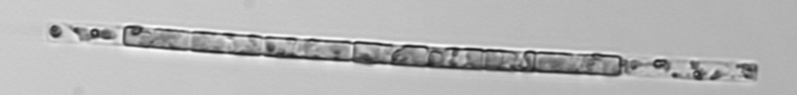
Label: Guinardia_delicatula_TAG_internal_parasite